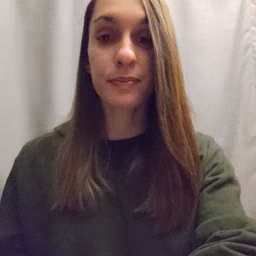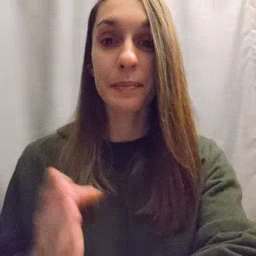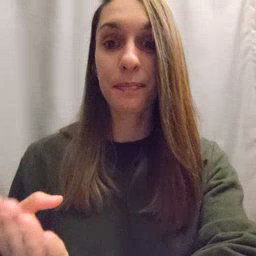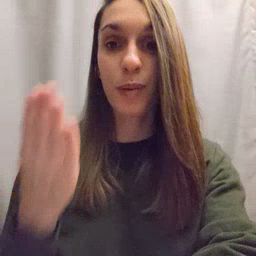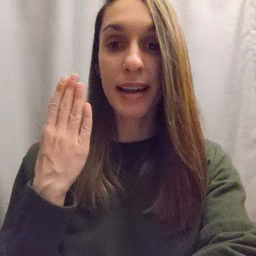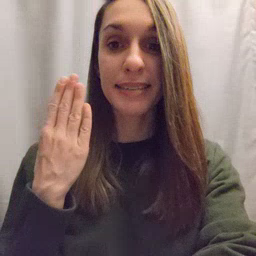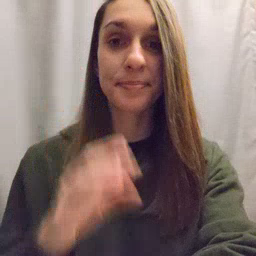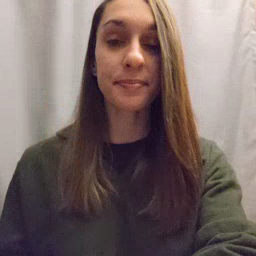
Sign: morning